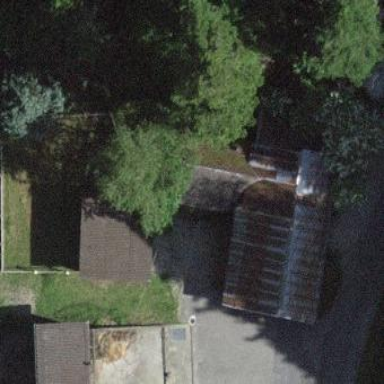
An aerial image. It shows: Farm auxiliary building.